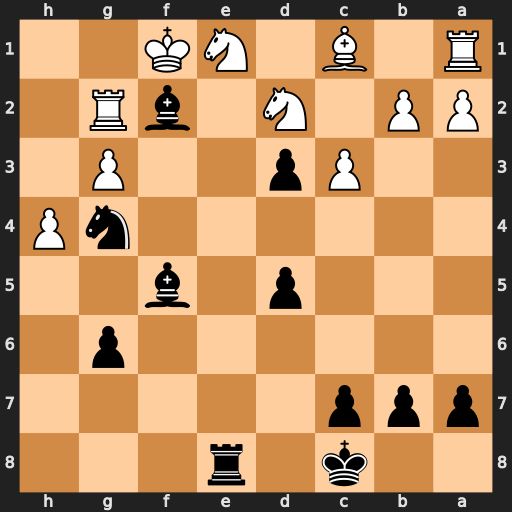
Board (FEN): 2k1r3/ppp5/6p1/3p1b2/6nP/2Pp2P1/PP1N1bR1/R1B1NK2
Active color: b
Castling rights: -
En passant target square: -
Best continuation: Rxe1#